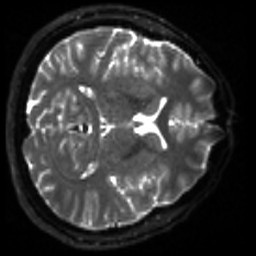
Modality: sbref
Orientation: axial
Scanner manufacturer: siemens
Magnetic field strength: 3 T
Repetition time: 4 s
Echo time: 0.0594 s